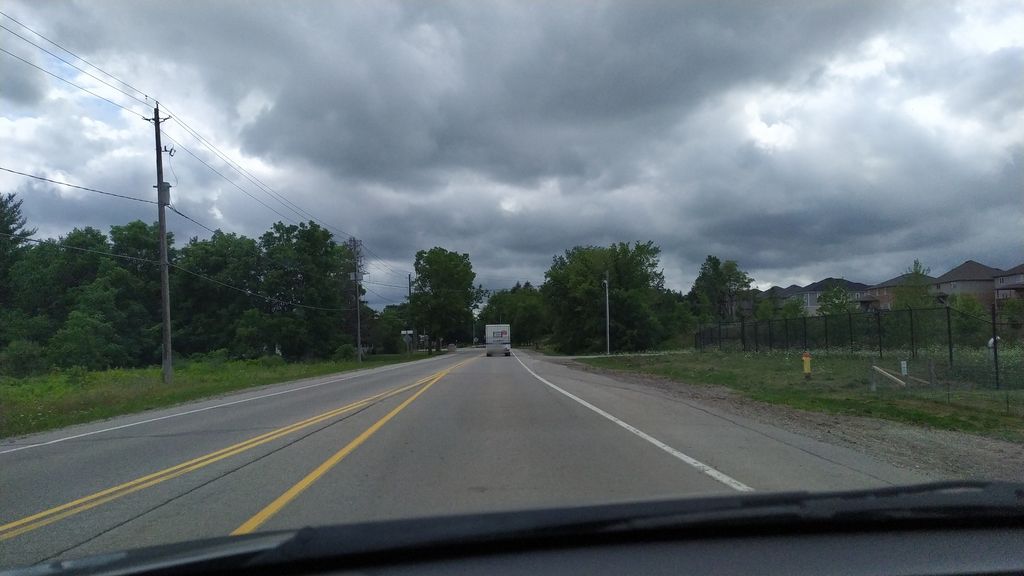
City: kitchener-waterloo